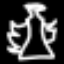
Label: angel